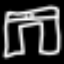
Label: pants